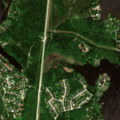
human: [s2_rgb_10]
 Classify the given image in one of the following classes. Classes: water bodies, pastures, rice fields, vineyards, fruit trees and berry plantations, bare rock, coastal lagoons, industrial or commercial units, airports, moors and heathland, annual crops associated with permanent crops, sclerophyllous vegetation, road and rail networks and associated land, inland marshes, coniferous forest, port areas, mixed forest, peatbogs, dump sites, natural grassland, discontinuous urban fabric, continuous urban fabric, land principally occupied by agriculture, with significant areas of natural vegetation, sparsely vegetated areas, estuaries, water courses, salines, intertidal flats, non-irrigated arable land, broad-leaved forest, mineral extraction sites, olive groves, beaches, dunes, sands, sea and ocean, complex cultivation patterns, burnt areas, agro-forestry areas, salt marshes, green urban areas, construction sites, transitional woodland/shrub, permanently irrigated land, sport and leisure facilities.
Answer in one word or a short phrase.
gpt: discontinuous urban fabric, mixed forest, sea and ocean